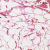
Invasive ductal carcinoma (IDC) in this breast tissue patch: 0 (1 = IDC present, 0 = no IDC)